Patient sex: M
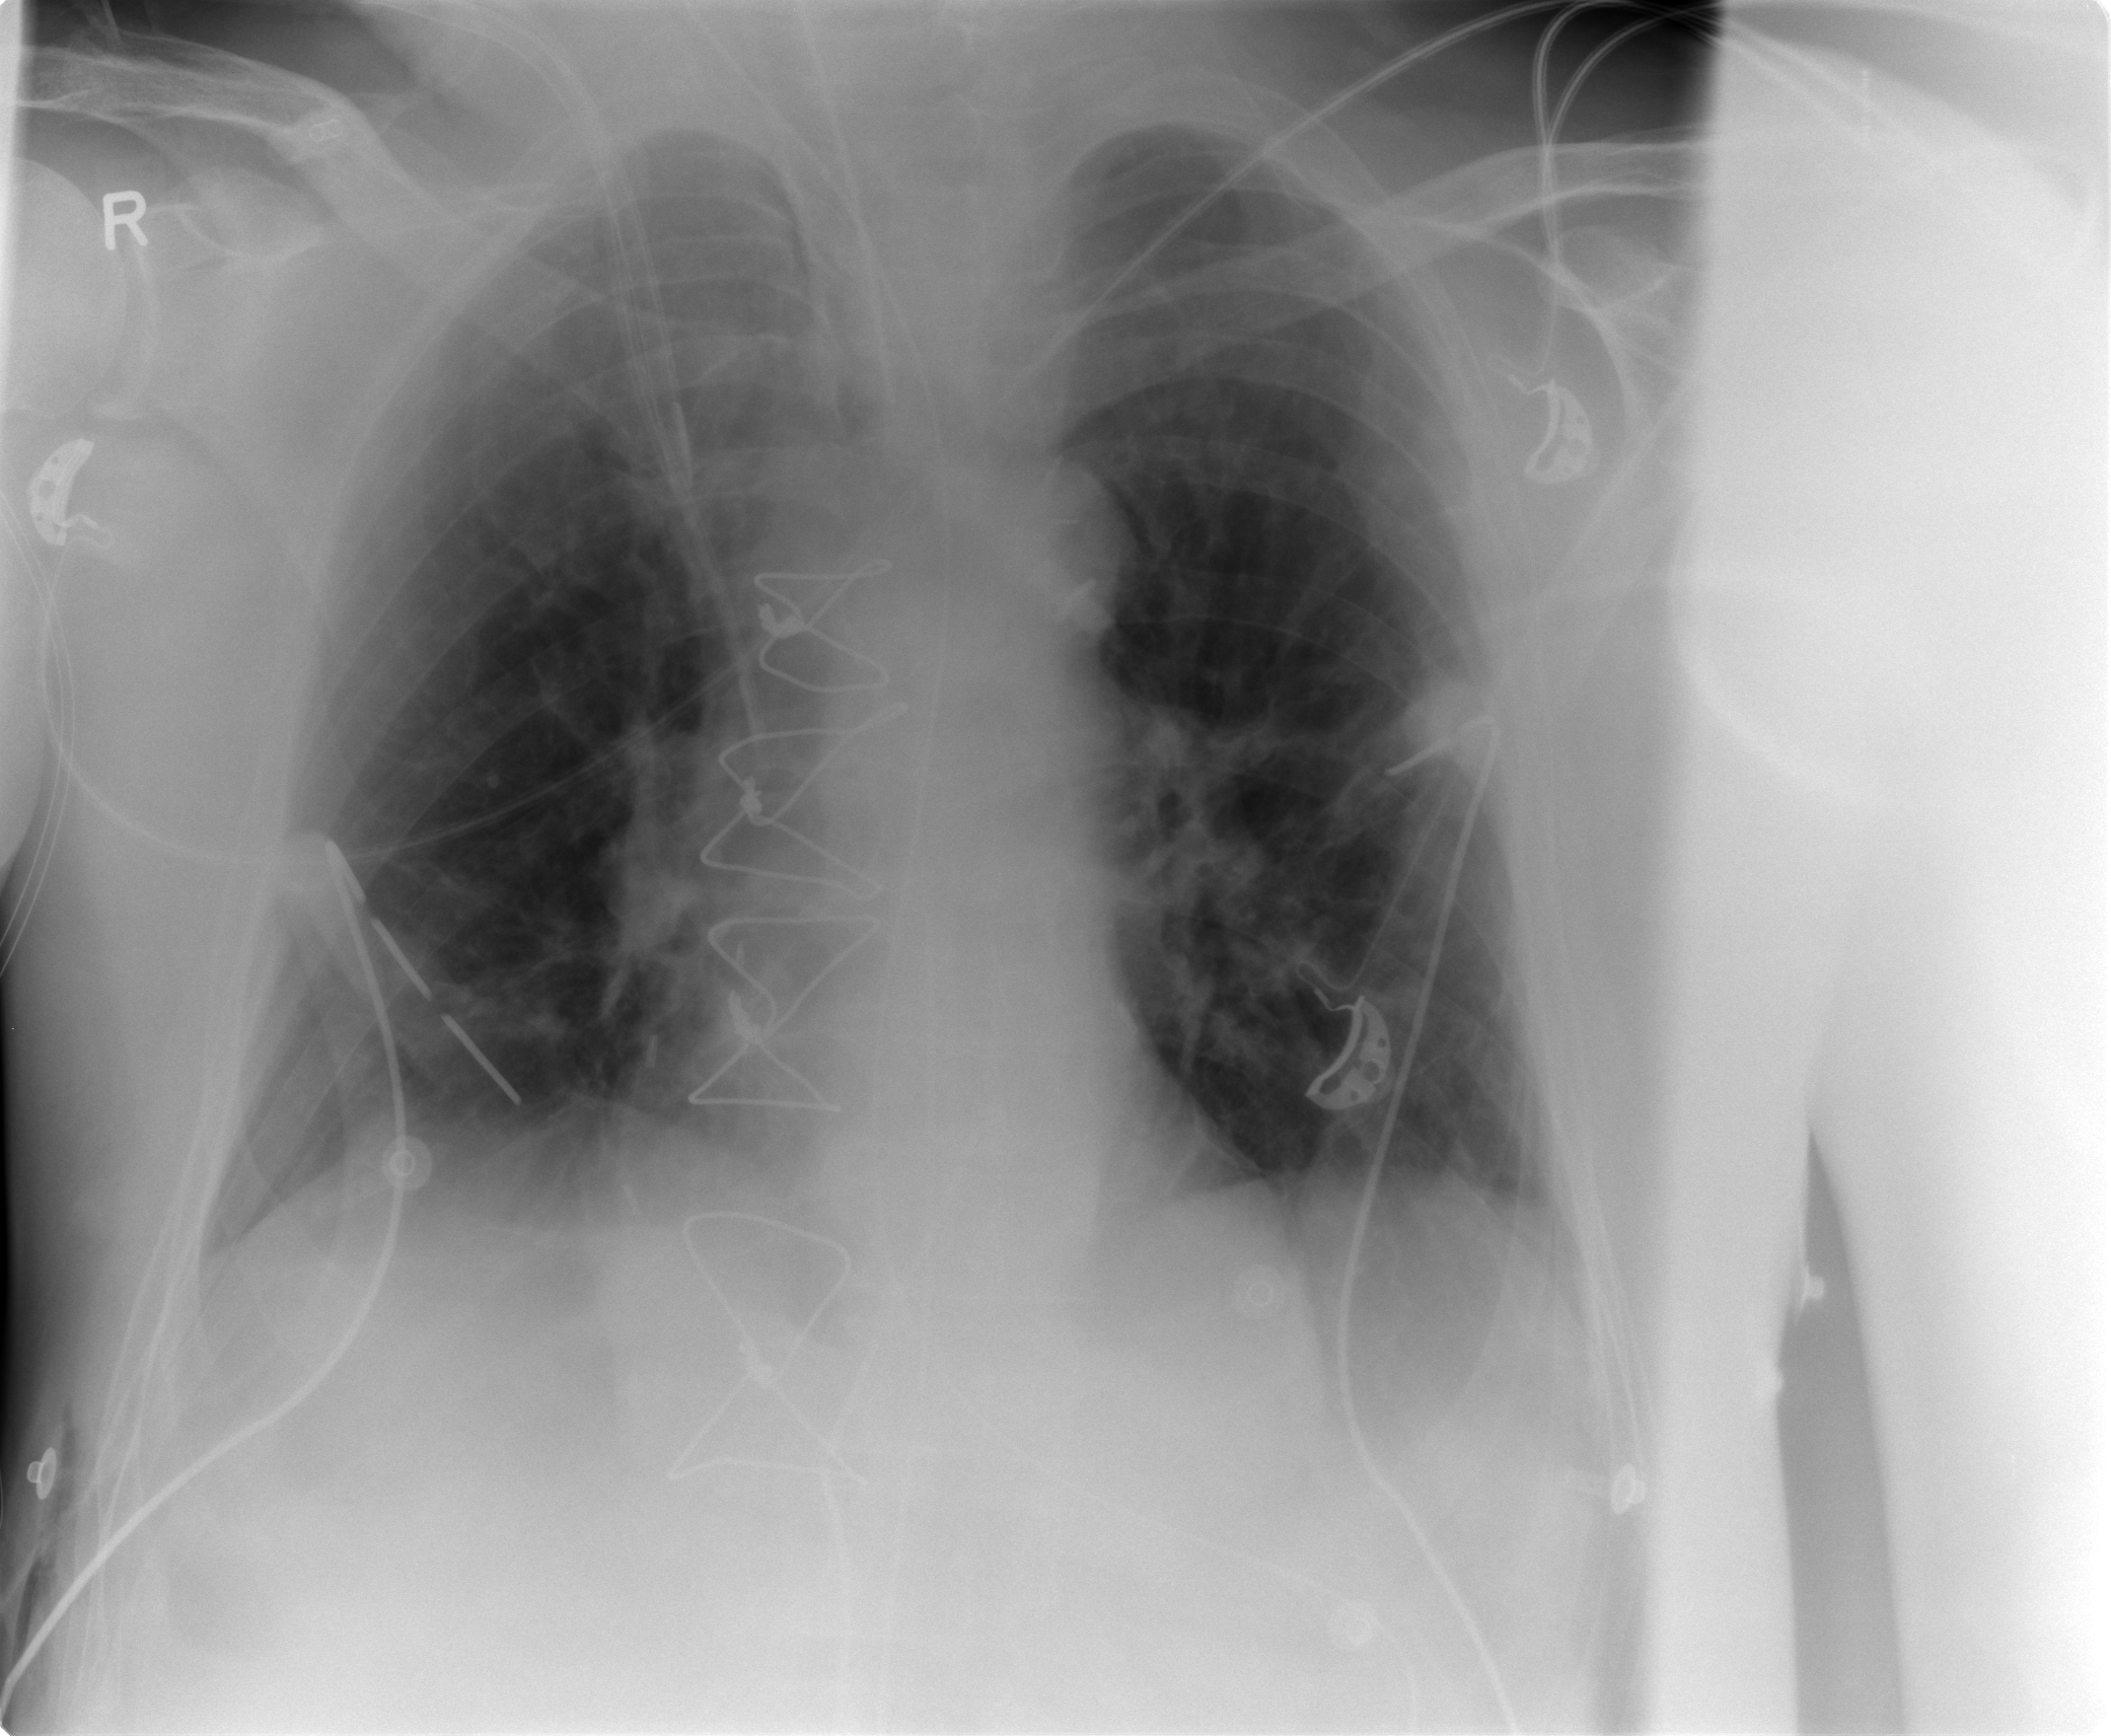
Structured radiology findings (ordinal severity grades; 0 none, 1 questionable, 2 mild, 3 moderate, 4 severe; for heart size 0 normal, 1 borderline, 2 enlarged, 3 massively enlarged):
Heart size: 0
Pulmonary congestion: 0
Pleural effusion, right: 0
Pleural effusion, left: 0
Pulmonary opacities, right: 0
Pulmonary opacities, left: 0
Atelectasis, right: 2
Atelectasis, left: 2